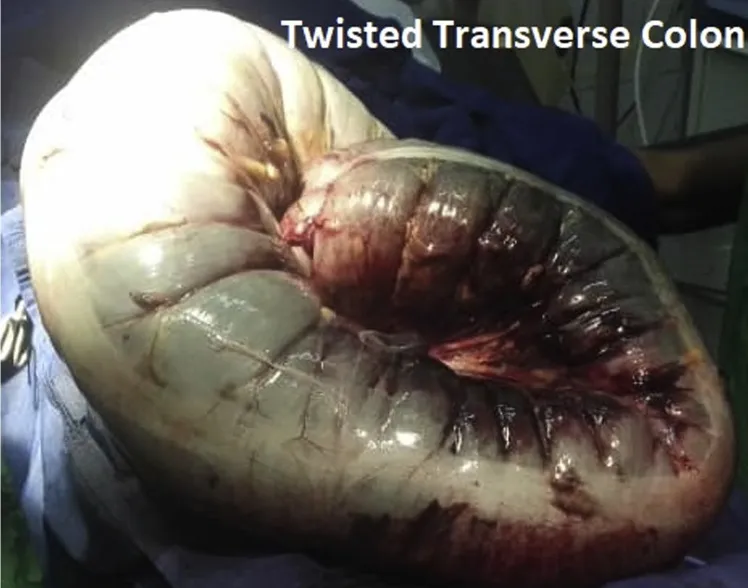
Gangrenous transverse colonic segment delivered.
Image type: medical_photograph (other_medical_photograph)